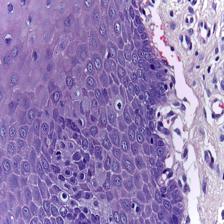
Diagnosis: Normal